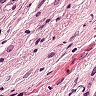
Metastatic tissue present: yes